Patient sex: M
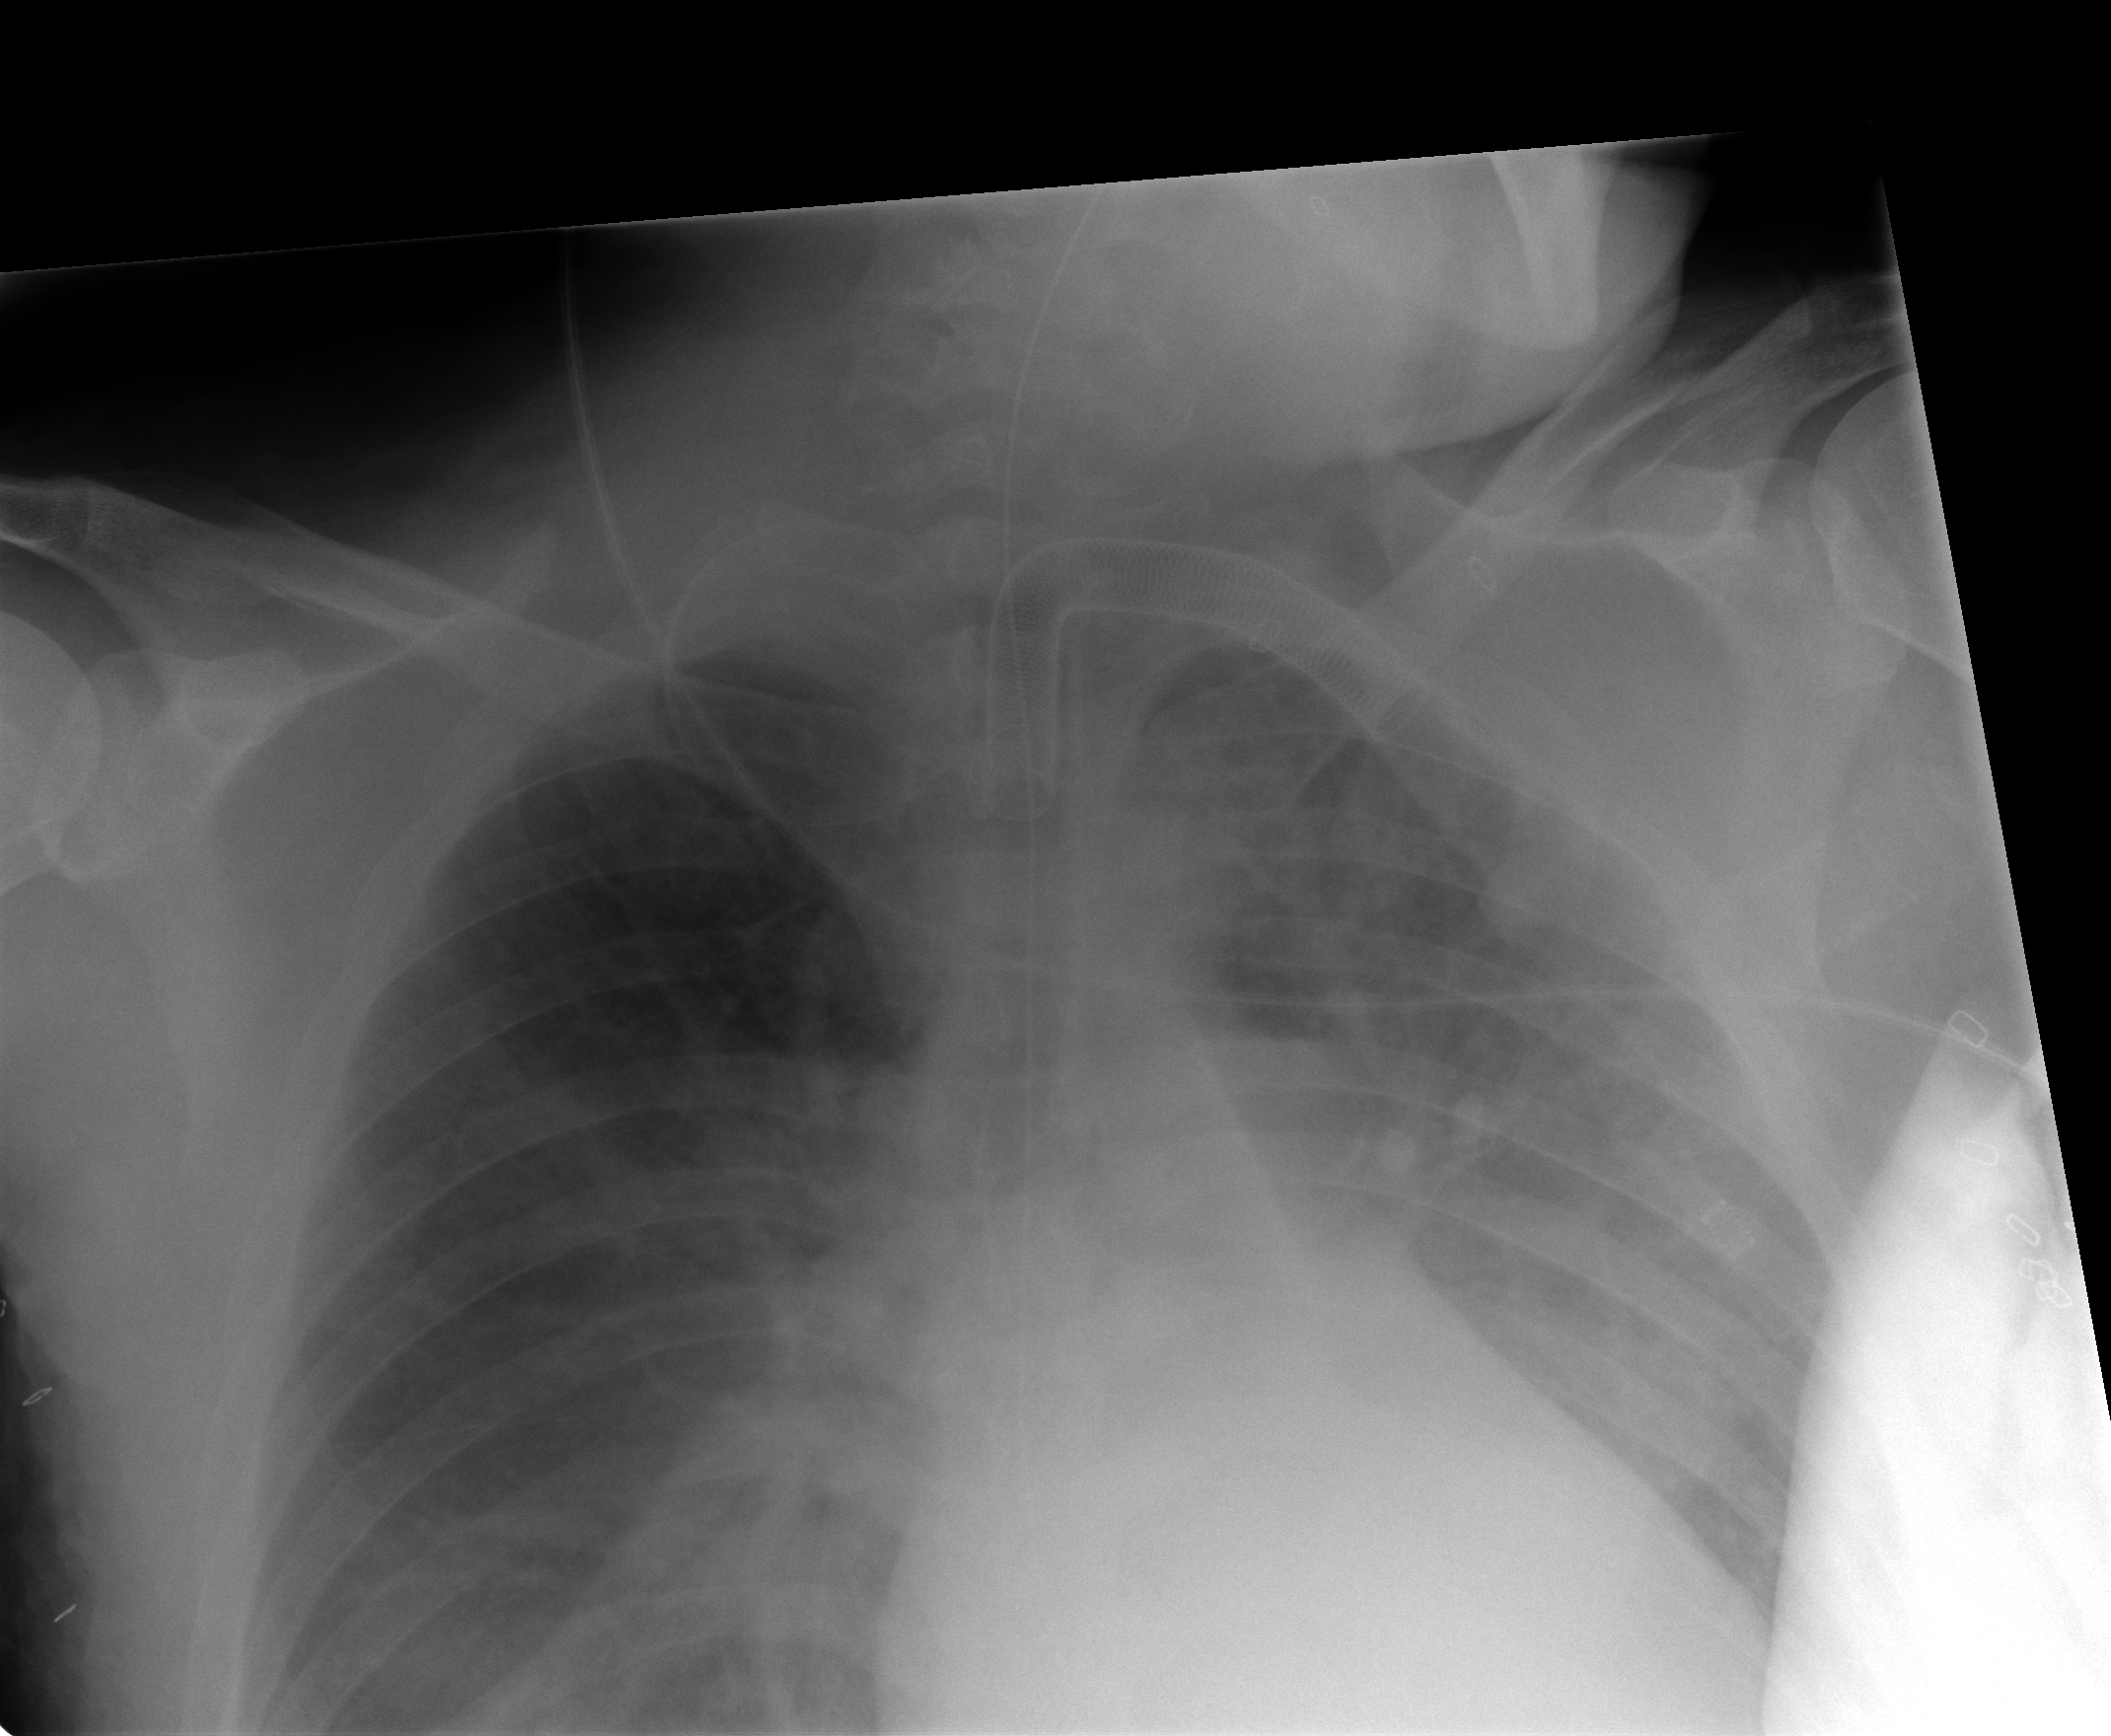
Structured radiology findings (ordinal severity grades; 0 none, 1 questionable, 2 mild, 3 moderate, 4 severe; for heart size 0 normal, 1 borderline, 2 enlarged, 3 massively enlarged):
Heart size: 2
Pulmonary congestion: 2
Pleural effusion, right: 1
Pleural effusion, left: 0
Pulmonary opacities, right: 0
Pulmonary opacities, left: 3
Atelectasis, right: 2
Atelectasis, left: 2